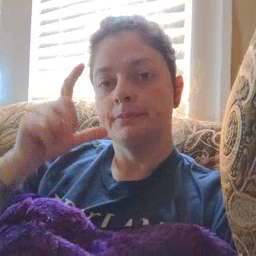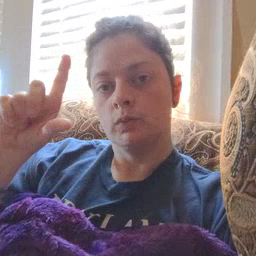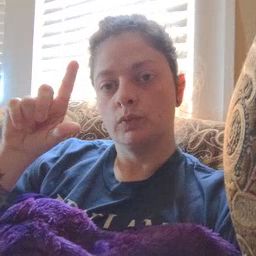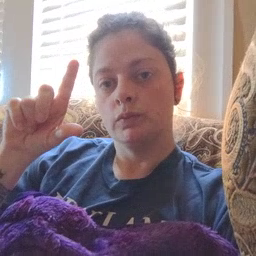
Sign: moon